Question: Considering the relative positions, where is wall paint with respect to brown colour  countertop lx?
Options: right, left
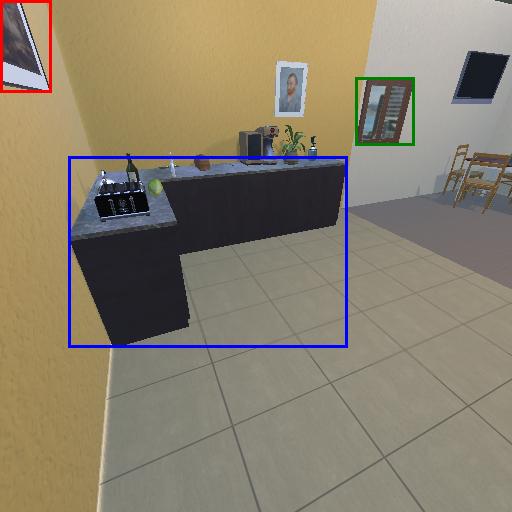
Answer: right